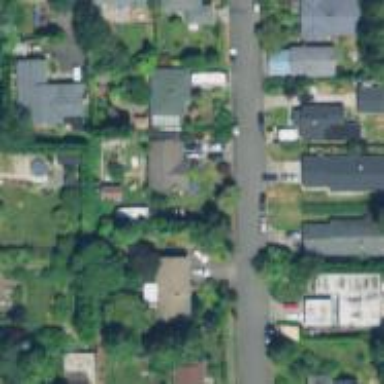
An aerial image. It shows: Residential road with sidewalk on the left side.